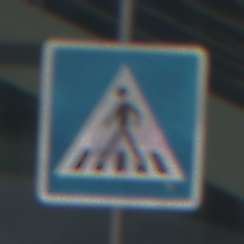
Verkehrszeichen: FussgaengerueberwegRechts
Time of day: MorningAfternoon
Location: Outdoor (Urban)
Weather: PartlyCloudy
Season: NotSpecified
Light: Natural